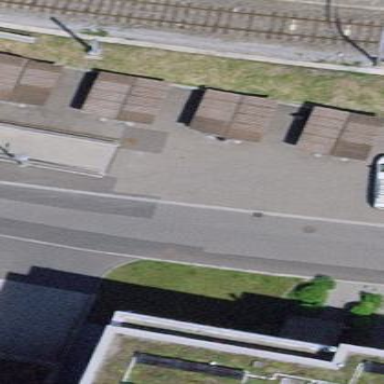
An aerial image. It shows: Bicycle parking area.